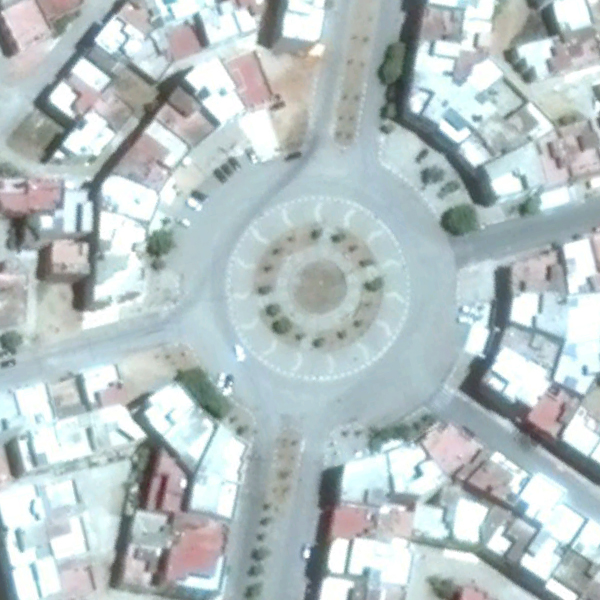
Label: Square